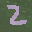
Label: 2